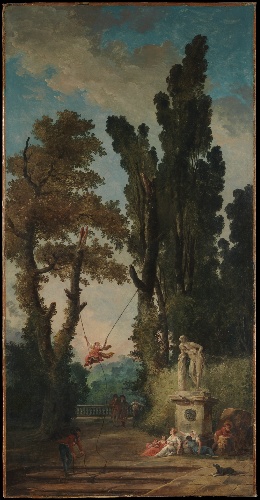
Title: The Swing
Artist: Hubert Robert
Artist bio: French, Paris 1733–1808 Paris
Date: 1777–79
Object type: Painting
Classification: Paintings
Medium: Oil on canvas
Dimensions: 68 1/4 x 34 5/8 in. (173.4 x 87.9 cm)
Department: European Paintings
Credit line: Gift of J. Pierpont Morgan, 1917
Accession year: 1917
Repository: Metropolitan Museum of Art, New York, NY
Tags: Sculpture|Gardens|Children|Men|Women|Playing